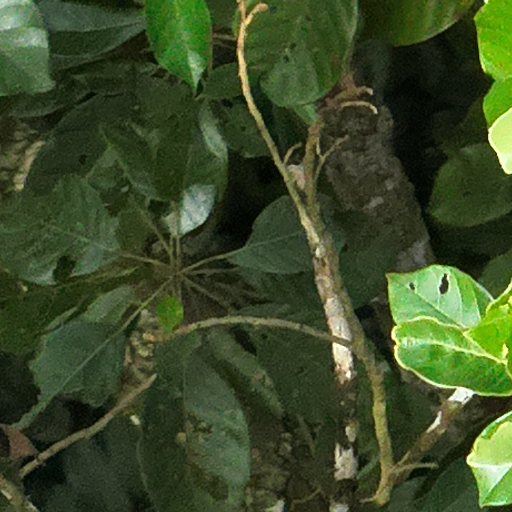
Species: Hieronyma alchorneoides
GBIF accepted scientific name: Hieronyma alchorneoides
Crown area (m\u00b2): 391.331